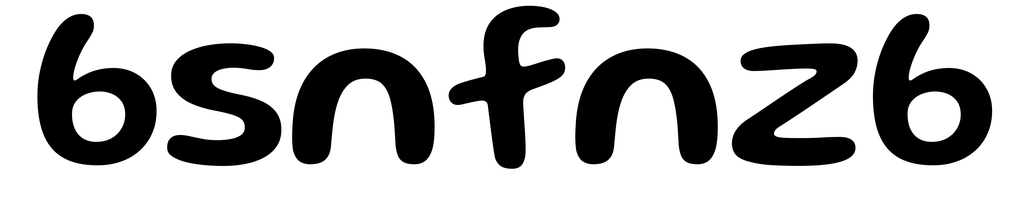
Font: Gluten_Medium